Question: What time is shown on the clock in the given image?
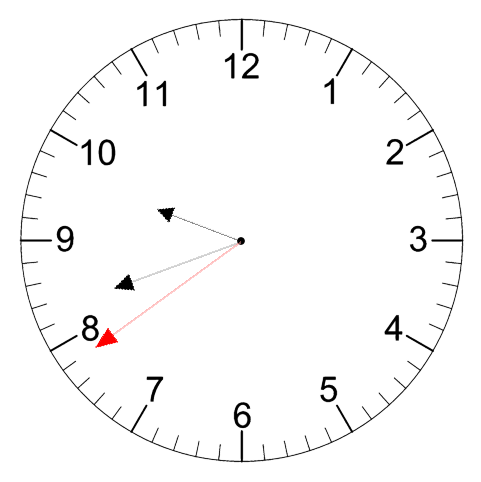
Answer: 09:41:39